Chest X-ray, AP view. Patient: 46 years old, sex M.
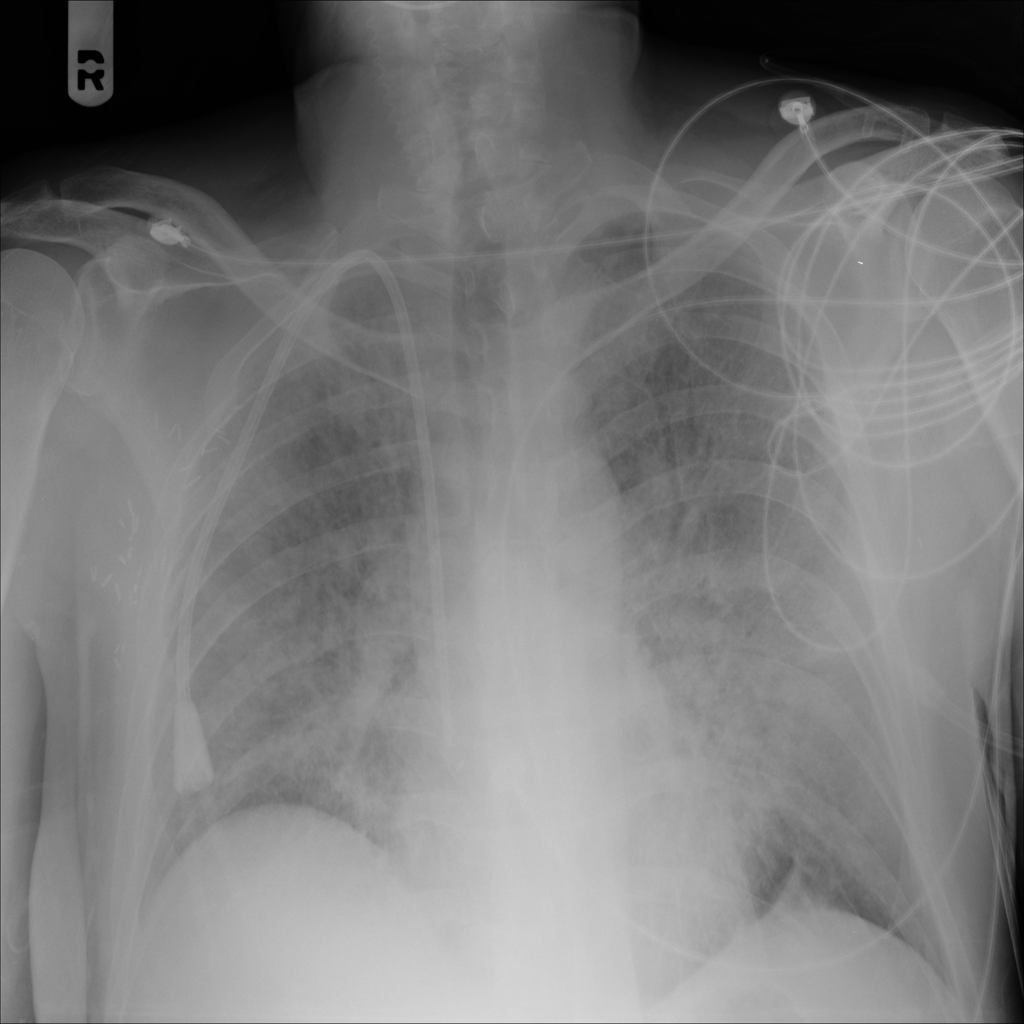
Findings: Edema, Infiltration